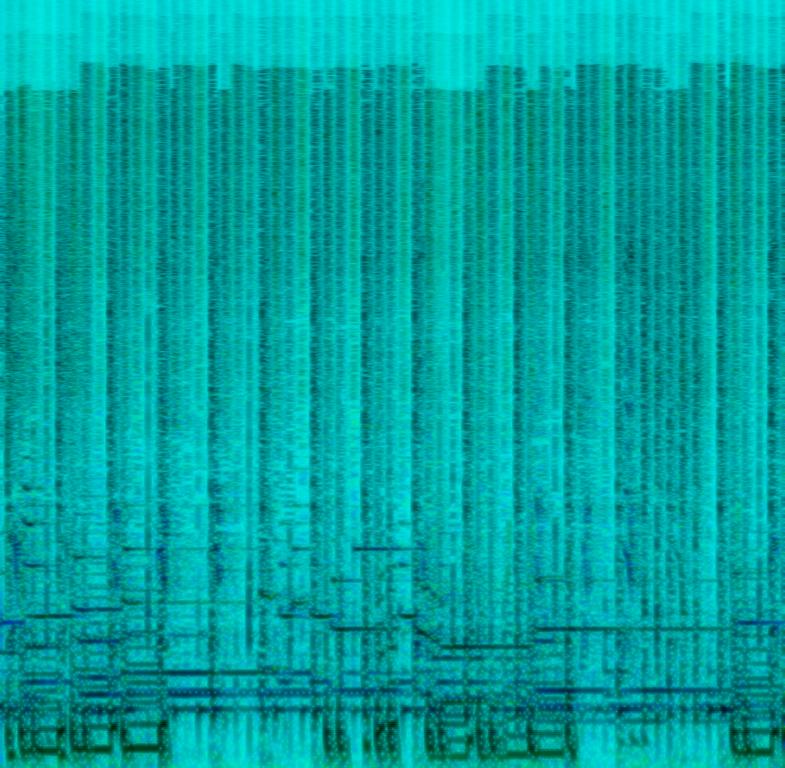
This is a broken beat music piece with jazz funk influences. There is a repeating hollering female vocal sample. There is a keyboard and a synth bass playing the melody. In the background, there is an electronic drum beat and percussive elements. This piece has a groovy atmosphere. It is danceable. It could be playing in the background of a nightclub at earlier hours or at a coffee house.